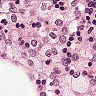
Metastatic tissue present: no